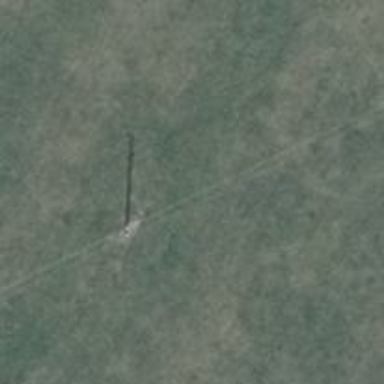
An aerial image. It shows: Power pole.